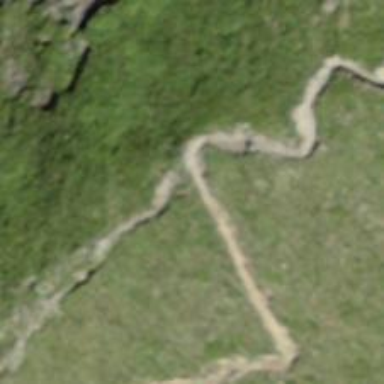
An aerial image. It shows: Path.